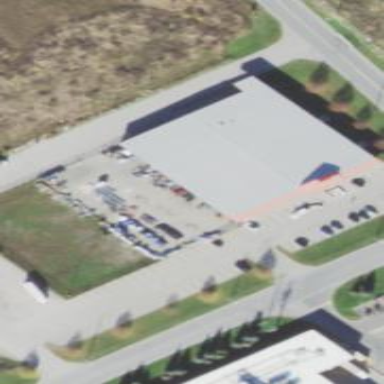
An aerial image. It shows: Retail building housing country store.